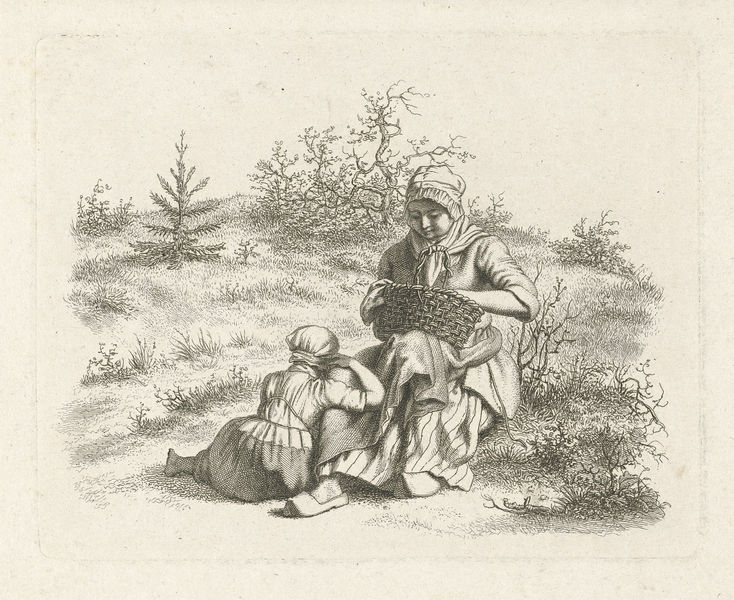
Titel: Zittende vrouw en een meisje
Künstler: Jacob Ernst Marcus
Standort: Amsterdam
Institution: Rijksmuseum
Schlagwörter: baum, landschaft, mädchen, äste, frau, grau, kleid, szene, zeichnung, gras, wiese, haube, rock, ast, gräser, natur, strauch, weide, zweige, busch, büsche, gebüsch, land, sitzend, kind, mutter, tochter, wald, genre, schürze, ernte, pause, rast, kopftuch, korb, warten, knie, druck, radierung, stich, illustration, bleistift, tanne, schuh, müde, bäurin, bonnet, klaid